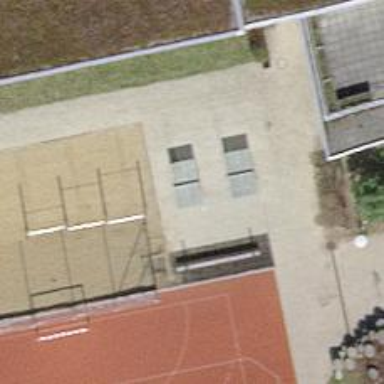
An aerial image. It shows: Pitch for leisure activities.